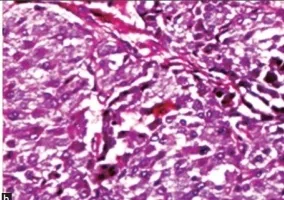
(a) Cell block showing classical features of pheochromocytoma (H and E, x400). (b) Tissue section shows tumor cells arranged in the characteristic Zellballen pattern (H and E, x400).
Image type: pathology (h&e)